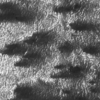
Label: not_dusty